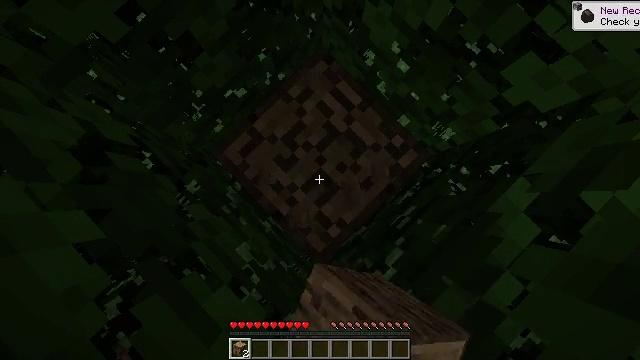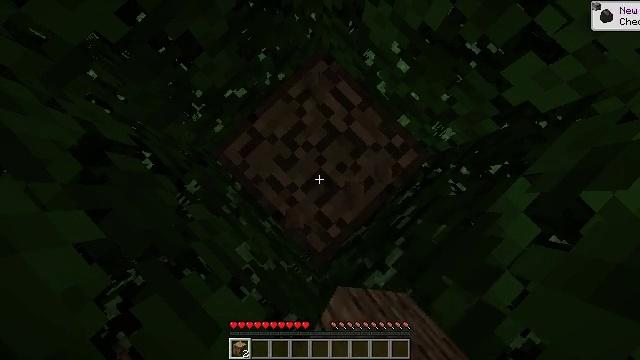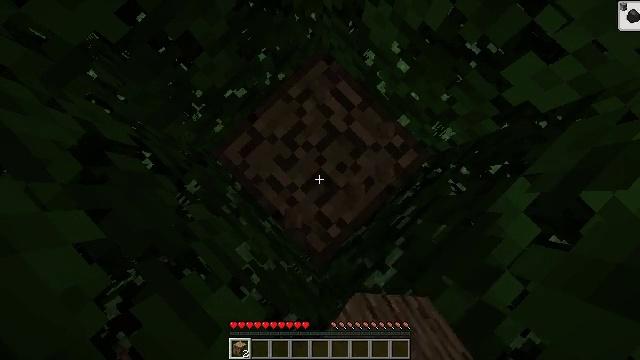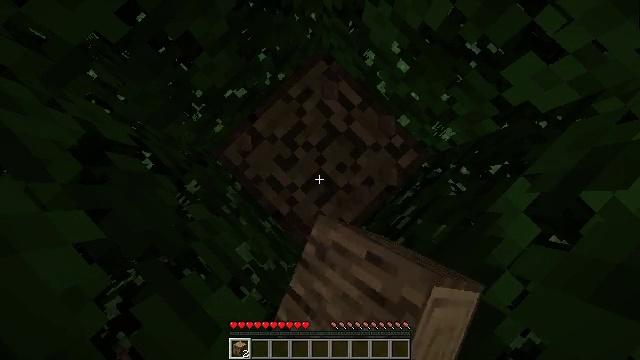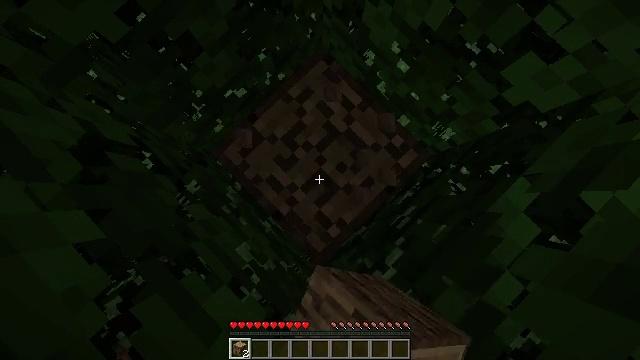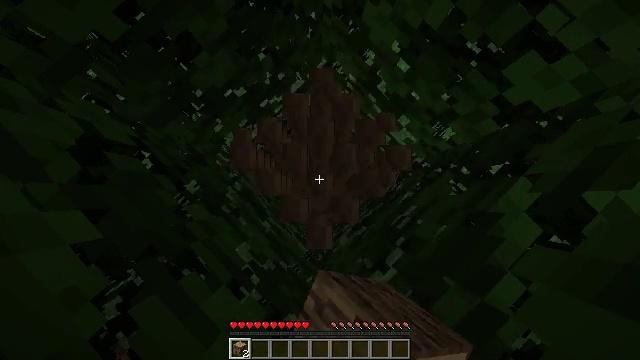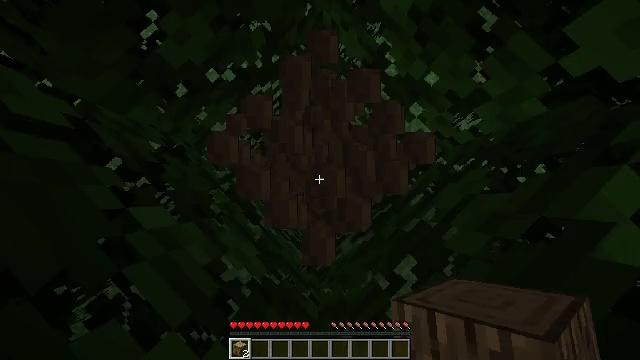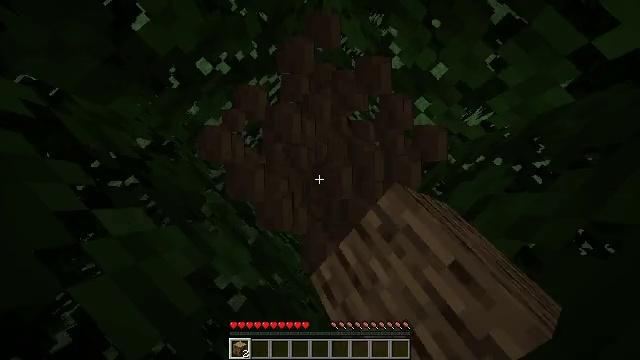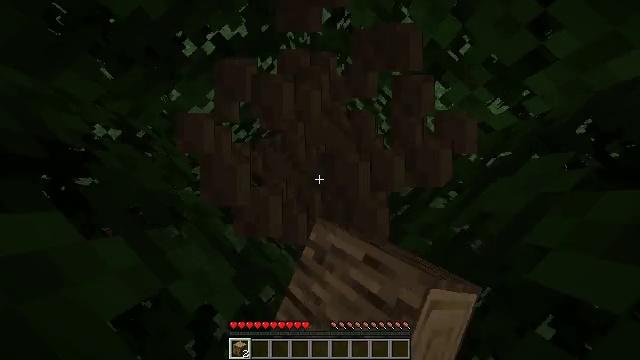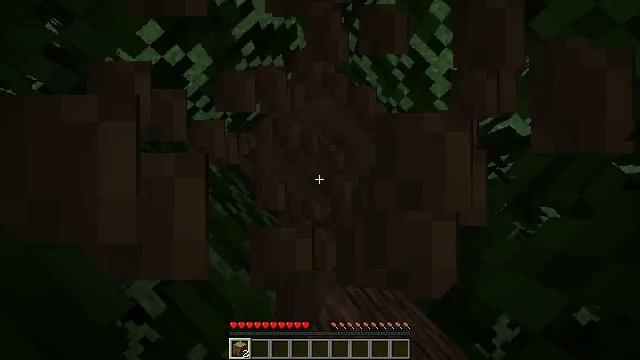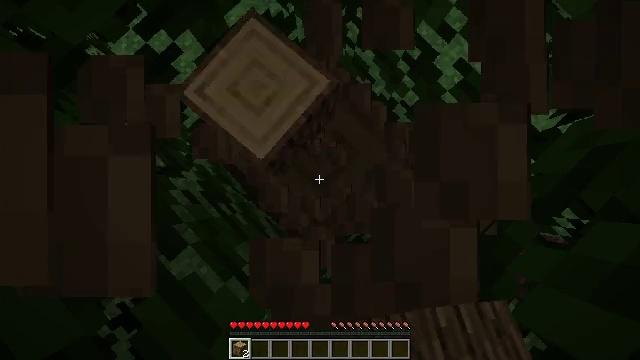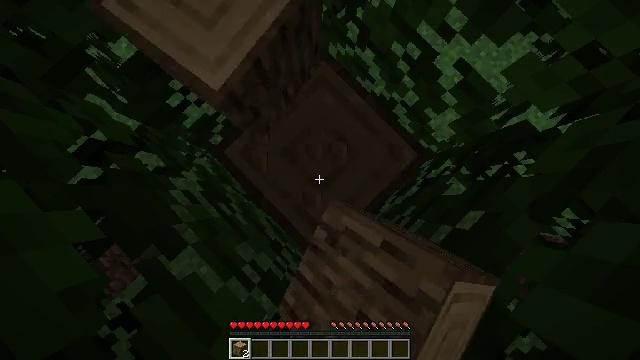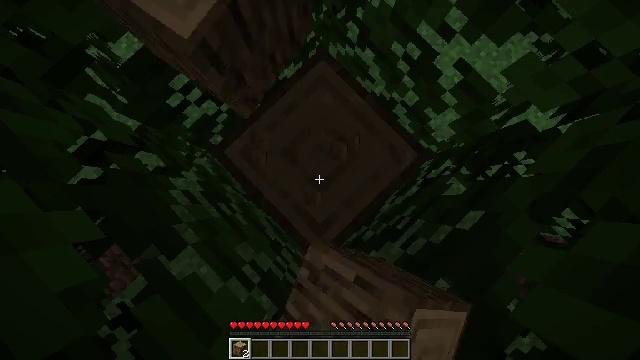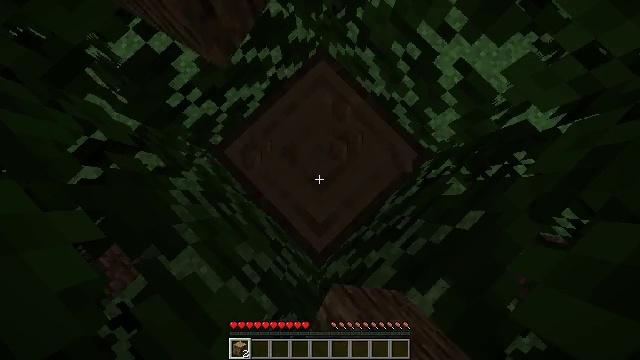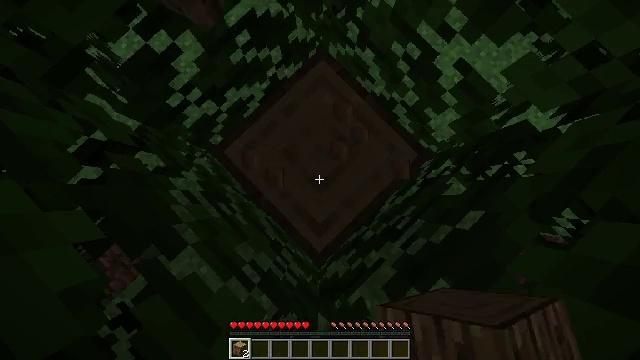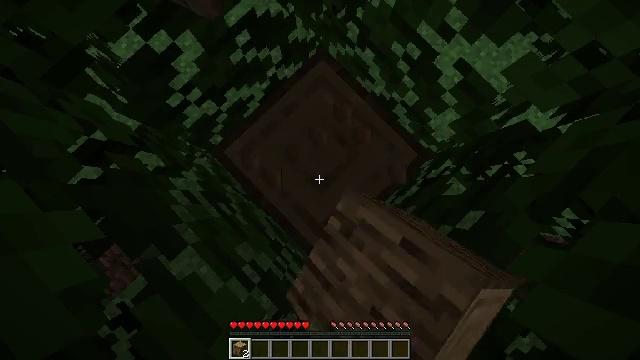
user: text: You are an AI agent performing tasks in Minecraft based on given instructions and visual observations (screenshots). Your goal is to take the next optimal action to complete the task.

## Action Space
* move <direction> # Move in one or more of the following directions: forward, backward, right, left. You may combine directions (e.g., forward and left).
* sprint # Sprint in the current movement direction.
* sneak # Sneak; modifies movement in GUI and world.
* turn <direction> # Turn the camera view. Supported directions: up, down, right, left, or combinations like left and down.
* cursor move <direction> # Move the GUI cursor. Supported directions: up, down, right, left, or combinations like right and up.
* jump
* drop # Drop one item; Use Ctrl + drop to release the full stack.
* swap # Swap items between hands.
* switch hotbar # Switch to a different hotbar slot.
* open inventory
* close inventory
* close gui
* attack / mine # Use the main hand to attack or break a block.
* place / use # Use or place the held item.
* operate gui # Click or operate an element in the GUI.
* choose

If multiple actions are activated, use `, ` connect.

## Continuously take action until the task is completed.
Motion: motion action
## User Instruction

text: Cut down the tree and harvest oak logs.
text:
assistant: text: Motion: attack / mine
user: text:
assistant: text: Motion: attack / mine
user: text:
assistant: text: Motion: attack / mine
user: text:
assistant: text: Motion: attack / mine
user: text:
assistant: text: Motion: attack / mine
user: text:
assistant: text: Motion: attack / mine
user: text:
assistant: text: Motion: attack / mine
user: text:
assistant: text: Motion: attack / mine
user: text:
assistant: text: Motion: attack / mine
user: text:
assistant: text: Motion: attack / mine
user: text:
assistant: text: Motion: attack / mine
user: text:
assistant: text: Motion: attack / mine
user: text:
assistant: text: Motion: attack / mine
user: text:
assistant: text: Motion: attack / mine
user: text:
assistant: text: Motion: attack / mine
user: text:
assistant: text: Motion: attack / mine
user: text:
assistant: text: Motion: attack / mine
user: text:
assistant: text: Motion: attack / mine
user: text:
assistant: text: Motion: attack / mine
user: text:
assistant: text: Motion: attack / mine
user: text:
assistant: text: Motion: attack / mine
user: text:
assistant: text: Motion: attack / mine
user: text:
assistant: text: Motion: attack / mine
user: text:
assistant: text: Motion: attack / mine
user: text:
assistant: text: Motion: attack / mine
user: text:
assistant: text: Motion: turn up, attack / mine
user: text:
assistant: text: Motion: turn up, attack / mine
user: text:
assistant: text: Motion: attack / mine
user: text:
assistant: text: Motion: attack / mine
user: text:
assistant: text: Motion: attack / mine